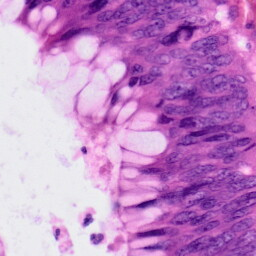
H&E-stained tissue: Colon